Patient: sex F, age 80
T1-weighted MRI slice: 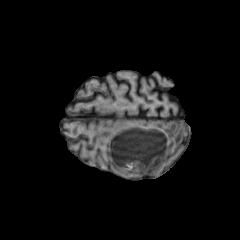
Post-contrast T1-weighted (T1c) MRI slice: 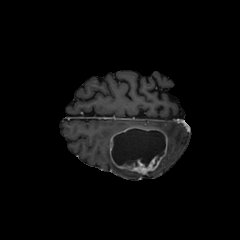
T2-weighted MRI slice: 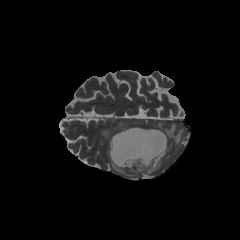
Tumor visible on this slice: yes
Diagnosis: Glioblastoma, IDH-wildtype
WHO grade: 4